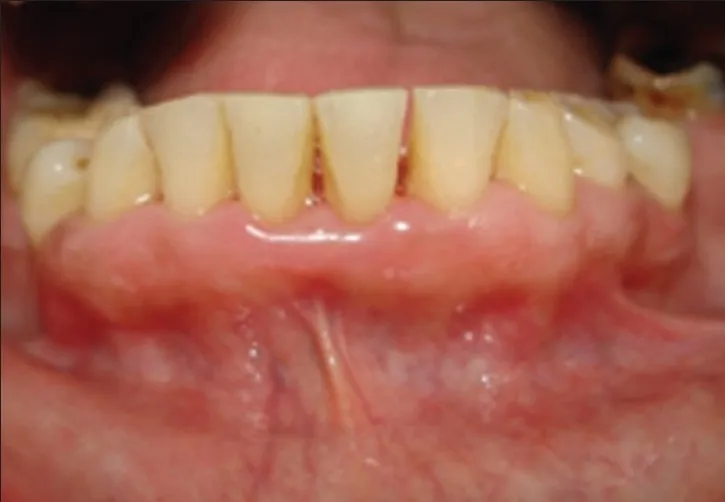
After three months, case 1.
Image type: medical_photograph (oral_photograph)